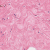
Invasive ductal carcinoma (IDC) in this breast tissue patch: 0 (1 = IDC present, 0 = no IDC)